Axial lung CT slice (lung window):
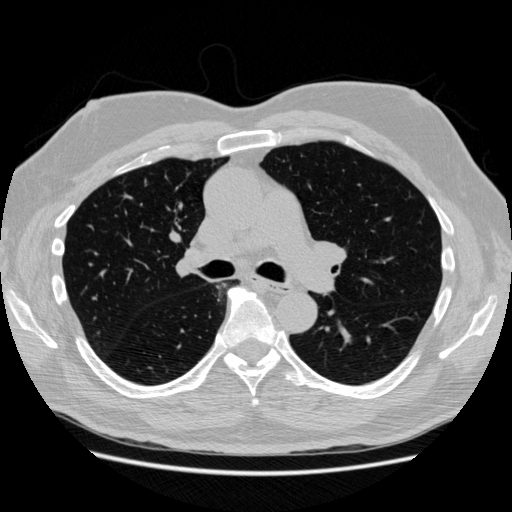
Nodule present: no